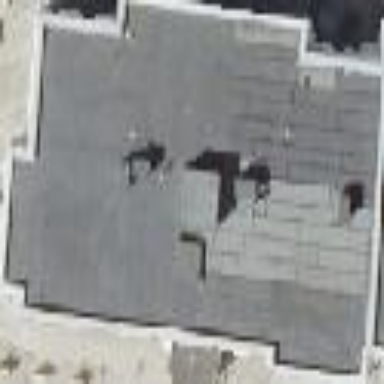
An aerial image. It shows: Apartment building with flat roof.